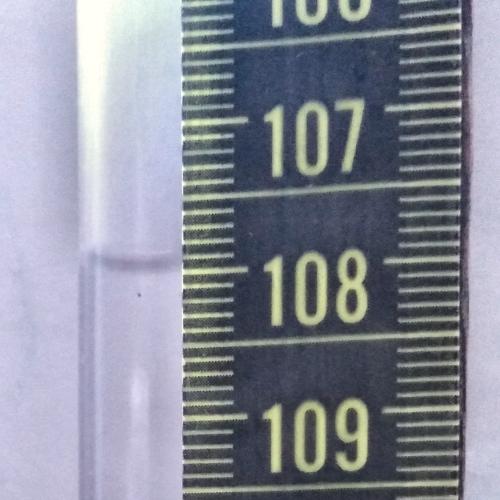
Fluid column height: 107.9 cm